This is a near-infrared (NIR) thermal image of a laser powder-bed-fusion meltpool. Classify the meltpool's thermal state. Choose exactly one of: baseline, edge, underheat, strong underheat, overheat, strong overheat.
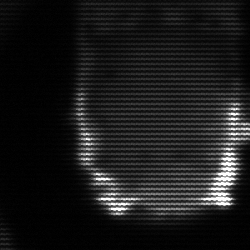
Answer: baseline